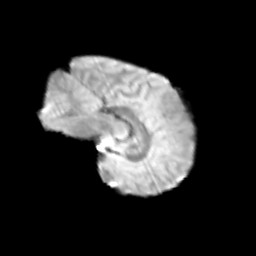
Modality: T2w
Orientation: sagittal
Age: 9
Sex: male
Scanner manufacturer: siemens
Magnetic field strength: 3 T
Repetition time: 3.8 s
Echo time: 0.07 s